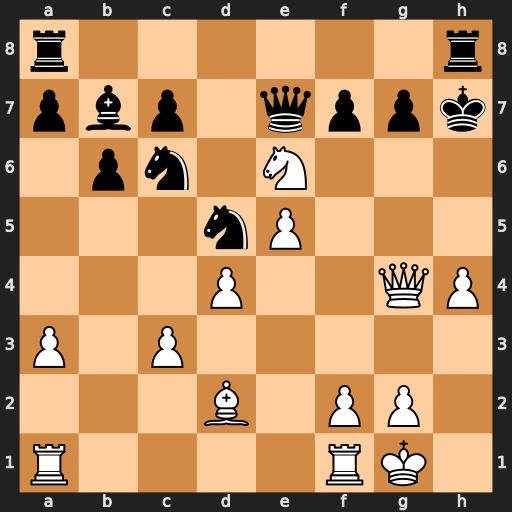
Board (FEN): r6r/pbp1qppk/1pn1N3/3nP3/3P2QP/P1P5/3B1PP1/R4RK1
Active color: w
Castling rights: -
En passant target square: -
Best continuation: Qxg7#